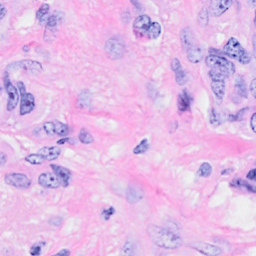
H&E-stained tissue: Breast